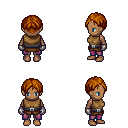
a pixel art fantasy rpg character, female body template, human, dark skin, leather chest armor, magenta pants, brunette parted hairstyle, metal gloves, four views (front, back, left, right), 2x2 character sprite sheet, small pixel art, hard edges, no anti-aliasing